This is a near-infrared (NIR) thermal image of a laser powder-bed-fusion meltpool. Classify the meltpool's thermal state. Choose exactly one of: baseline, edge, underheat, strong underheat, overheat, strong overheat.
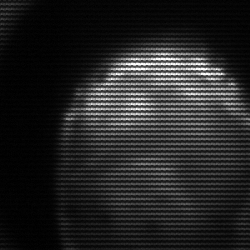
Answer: edge